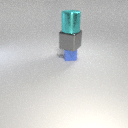
large cyan metal cylinder above large gray metal cube